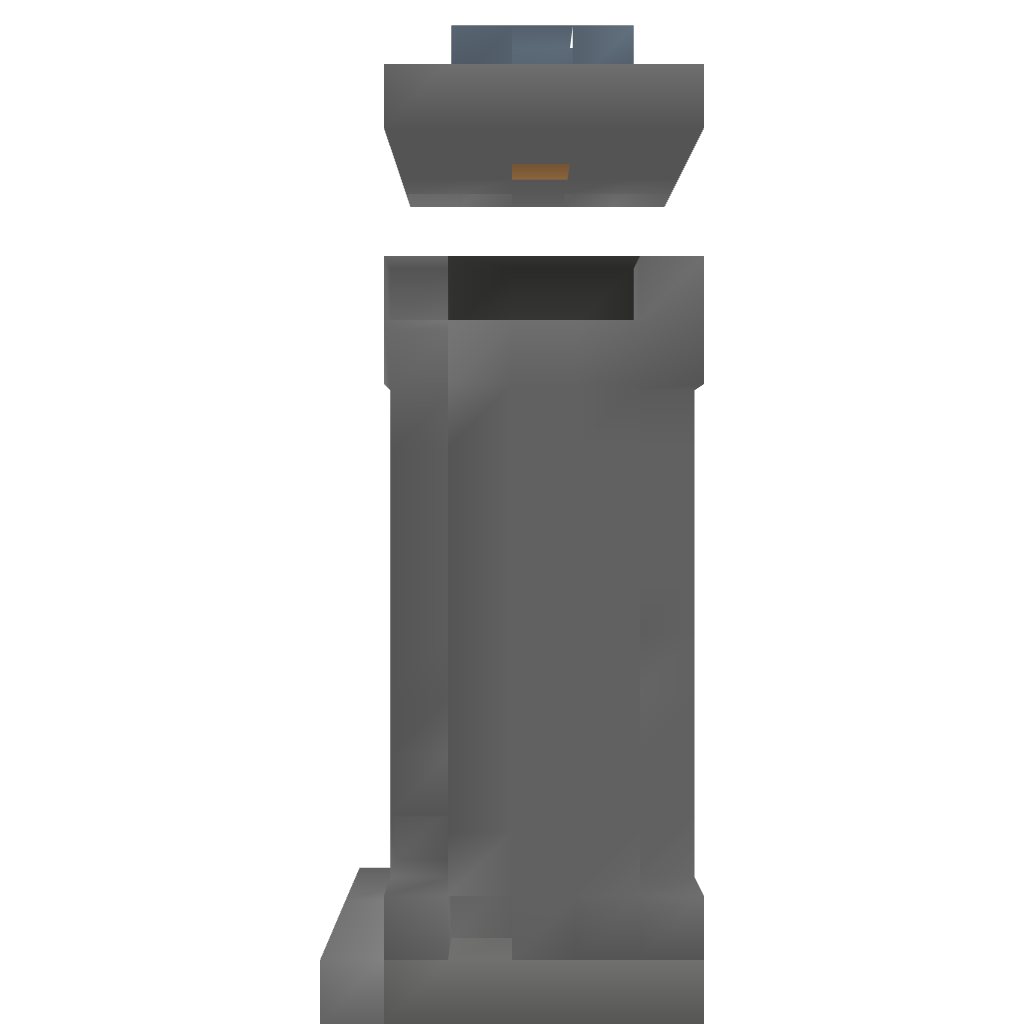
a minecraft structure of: Modern Watch Tower